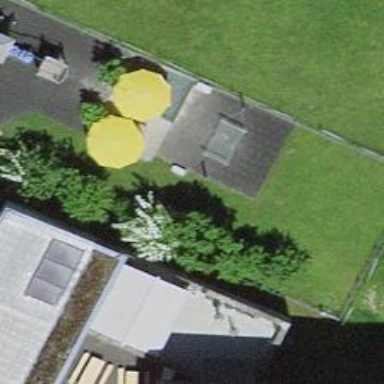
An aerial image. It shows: Playground featuring basket swing.